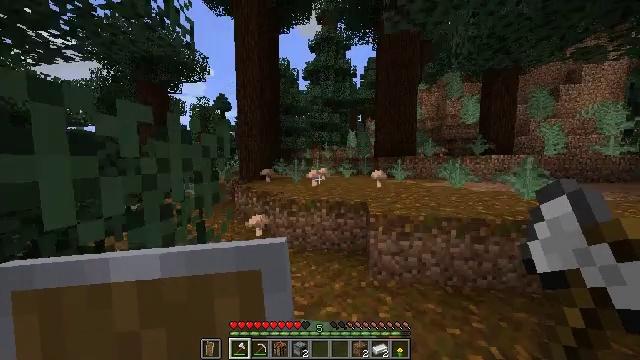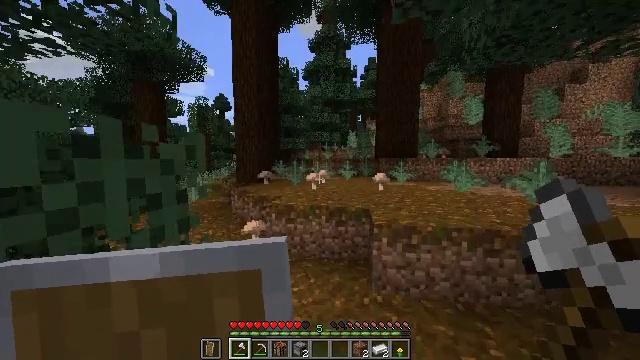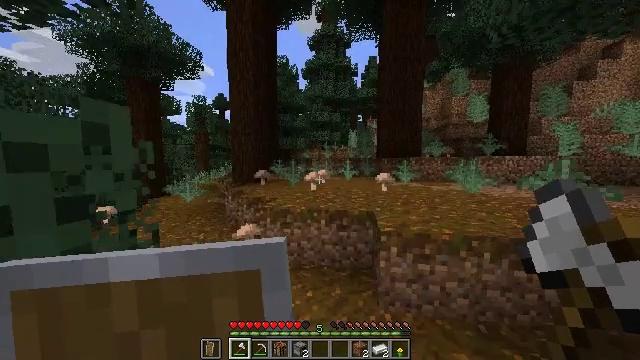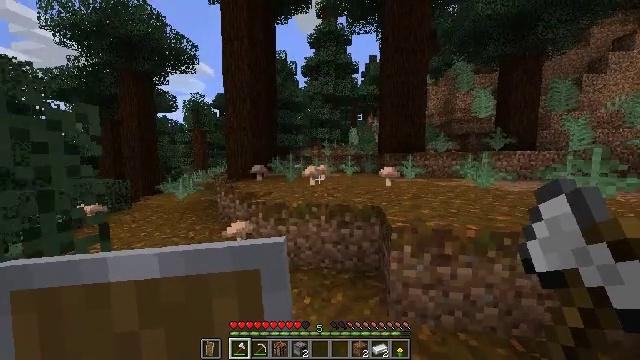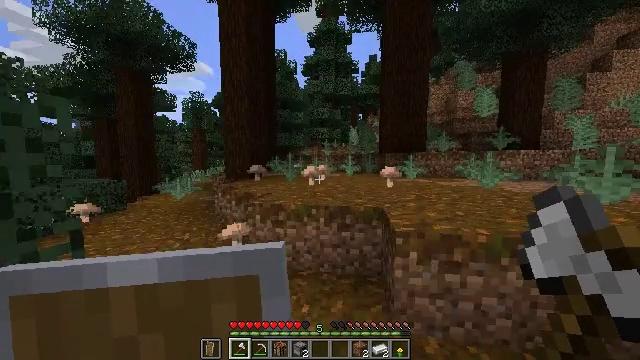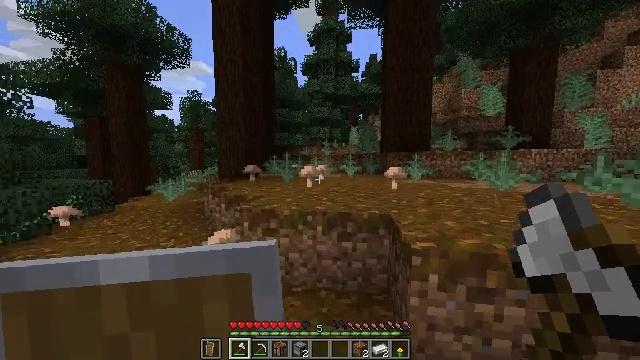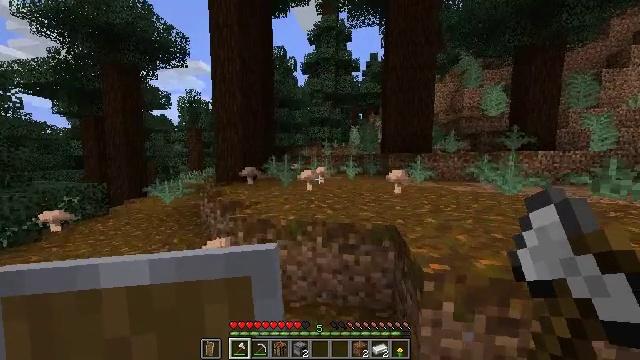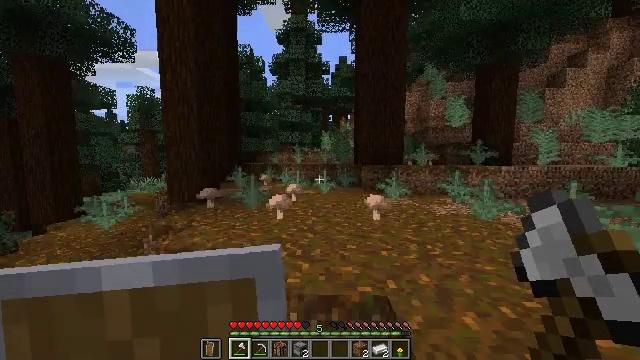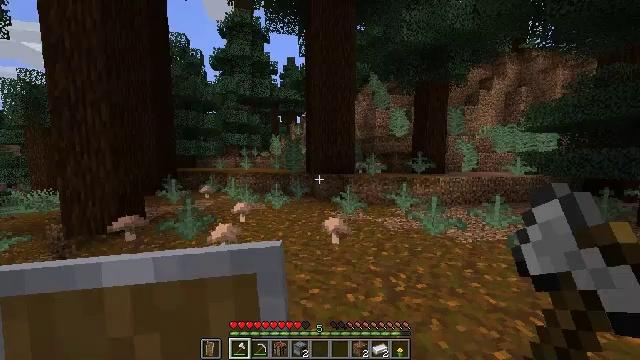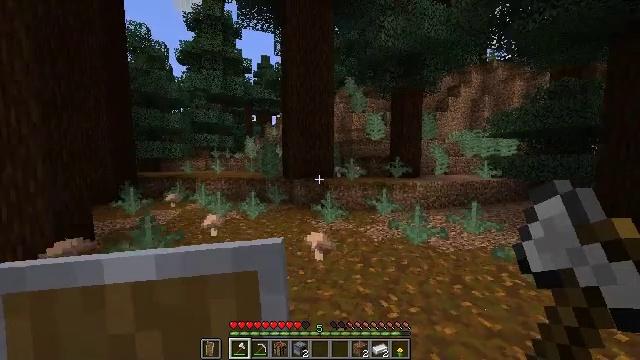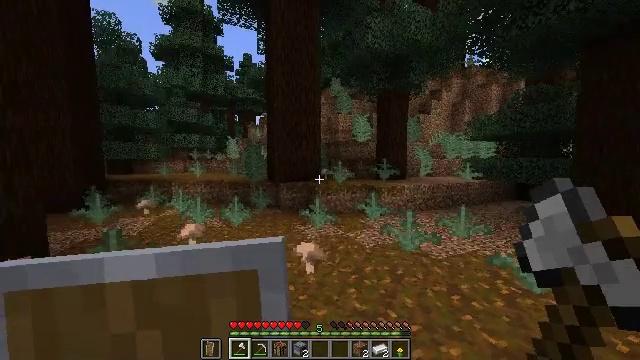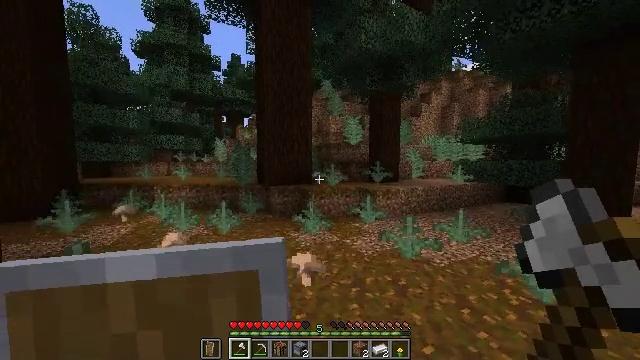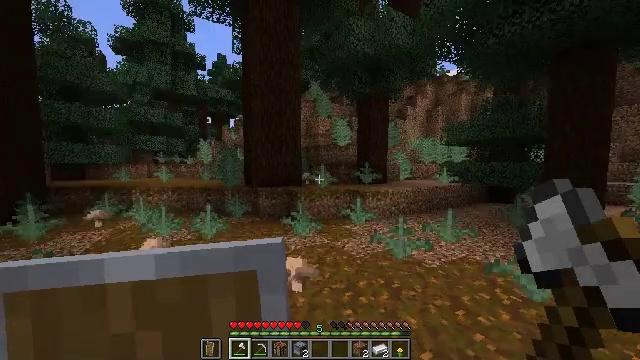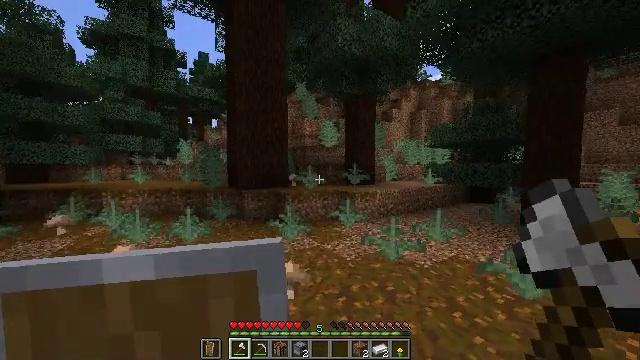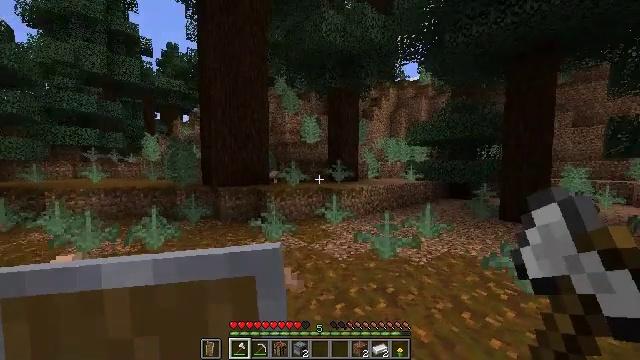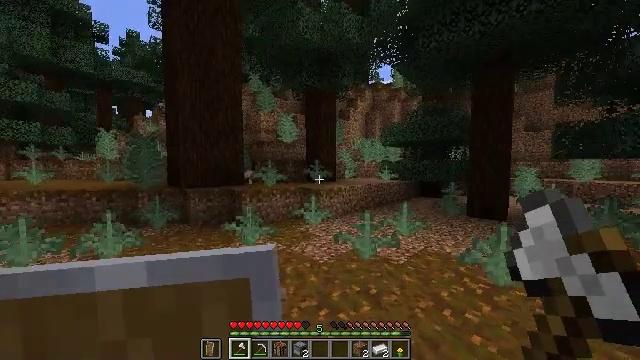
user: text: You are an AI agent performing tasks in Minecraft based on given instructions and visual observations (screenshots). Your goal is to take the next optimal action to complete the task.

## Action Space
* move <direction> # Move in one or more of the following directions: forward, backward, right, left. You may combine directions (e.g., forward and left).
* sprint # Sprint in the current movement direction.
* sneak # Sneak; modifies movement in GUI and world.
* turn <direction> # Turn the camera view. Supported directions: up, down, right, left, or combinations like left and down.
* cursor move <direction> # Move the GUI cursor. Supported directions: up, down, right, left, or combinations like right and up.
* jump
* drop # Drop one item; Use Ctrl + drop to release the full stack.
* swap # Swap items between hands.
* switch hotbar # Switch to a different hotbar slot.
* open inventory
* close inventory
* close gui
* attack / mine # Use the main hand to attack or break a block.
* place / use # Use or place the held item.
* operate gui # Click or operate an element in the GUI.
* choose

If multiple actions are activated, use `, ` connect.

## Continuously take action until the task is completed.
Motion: motion action
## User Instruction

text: Break the sweet berry bush to collect berries.
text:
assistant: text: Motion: move forward, sprint, jump
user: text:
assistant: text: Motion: move forward, sprint, jump
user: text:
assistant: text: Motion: move forward, sprint, jump
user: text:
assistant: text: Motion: move forward, sprint, jump
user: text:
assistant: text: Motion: move forward, sprint, jump
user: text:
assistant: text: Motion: move forward, sprint, jump
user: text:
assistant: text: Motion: move forward, sprint, turn right, jump
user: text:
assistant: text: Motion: move forward, sprint, turn right, jump
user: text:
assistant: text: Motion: move forward, sprint, turn right, jump
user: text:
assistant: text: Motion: move forward, sprint, turn right, jump
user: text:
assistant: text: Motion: move forward, sprint, turn right, jump
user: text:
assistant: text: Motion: move forward, sprint, turn right, jump
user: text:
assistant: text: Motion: move forward, sprint, turn right, jump
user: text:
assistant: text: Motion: move forward, sprint, turn right, jump
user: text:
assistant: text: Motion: move forward, sprint, turn right, jump
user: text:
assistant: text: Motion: move forward, sprint, turn right, jump
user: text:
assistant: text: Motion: move forward, sprint, turn right, jump
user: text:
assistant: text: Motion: move forward, sprint, jump
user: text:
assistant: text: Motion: move forward, sprint, jump
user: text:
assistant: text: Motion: move forward, sprint, turn right, jump
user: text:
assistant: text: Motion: move forward, sprint, turn right, jump
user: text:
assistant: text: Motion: move forward, sprint, jump
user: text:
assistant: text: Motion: move forward, sprint, turn down, jump
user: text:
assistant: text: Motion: move forward, sprint, turn left and down, jump
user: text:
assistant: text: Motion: move forward, sprint, turn left and down
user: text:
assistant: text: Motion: move forward, sprint, turn left
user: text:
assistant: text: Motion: move forward, sprint, turn left
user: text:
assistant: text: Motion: move forward, sprint, turn left
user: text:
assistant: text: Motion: move forward, sprint, turn left
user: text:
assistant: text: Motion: move forward, sprint, turn left, jump